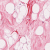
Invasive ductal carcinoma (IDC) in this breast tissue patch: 0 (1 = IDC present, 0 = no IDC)